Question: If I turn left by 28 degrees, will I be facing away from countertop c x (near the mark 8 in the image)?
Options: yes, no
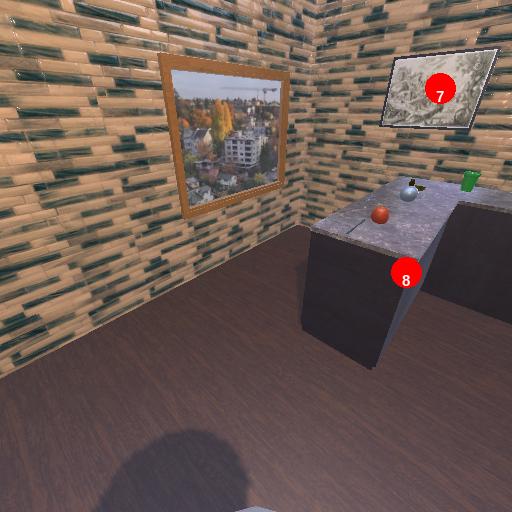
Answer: yes